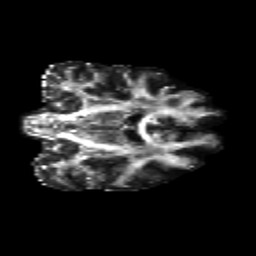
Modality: FA
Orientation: coronal
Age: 35
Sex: female
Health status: healthy
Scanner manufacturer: siemens
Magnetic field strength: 3 T
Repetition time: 10.8 s
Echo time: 0.082 s